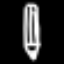
Label: pencil